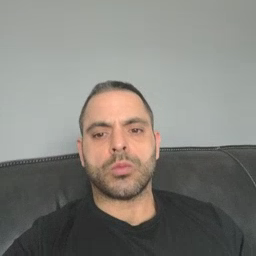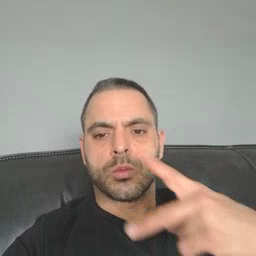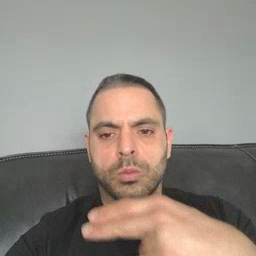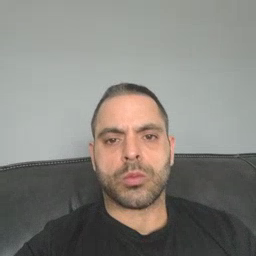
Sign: cut